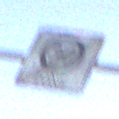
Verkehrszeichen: EndeZone30
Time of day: SunriseSunset
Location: Outdoor (Nature)
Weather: Clear
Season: NotSpecified
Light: Natural